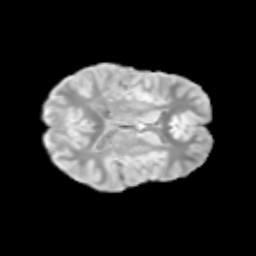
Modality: T2w
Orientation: axial
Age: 12
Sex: female
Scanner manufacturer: siemens
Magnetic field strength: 3 T
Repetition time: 3.8 s
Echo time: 0.07 s